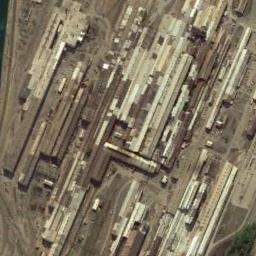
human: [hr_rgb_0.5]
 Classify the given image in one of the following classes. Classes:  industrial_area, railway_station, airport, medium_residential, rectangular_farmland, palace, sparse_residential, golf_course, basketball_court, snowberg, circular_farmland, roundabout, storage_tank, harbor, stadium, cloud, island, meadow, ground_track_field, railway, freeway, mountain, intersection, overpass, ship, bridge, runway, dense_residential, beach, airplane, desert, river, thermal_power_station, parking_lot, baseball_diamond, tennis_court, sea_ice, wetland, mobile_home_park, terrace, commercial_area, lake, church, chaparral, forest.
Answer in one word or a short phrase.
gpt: industrial_area